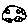
Label: car